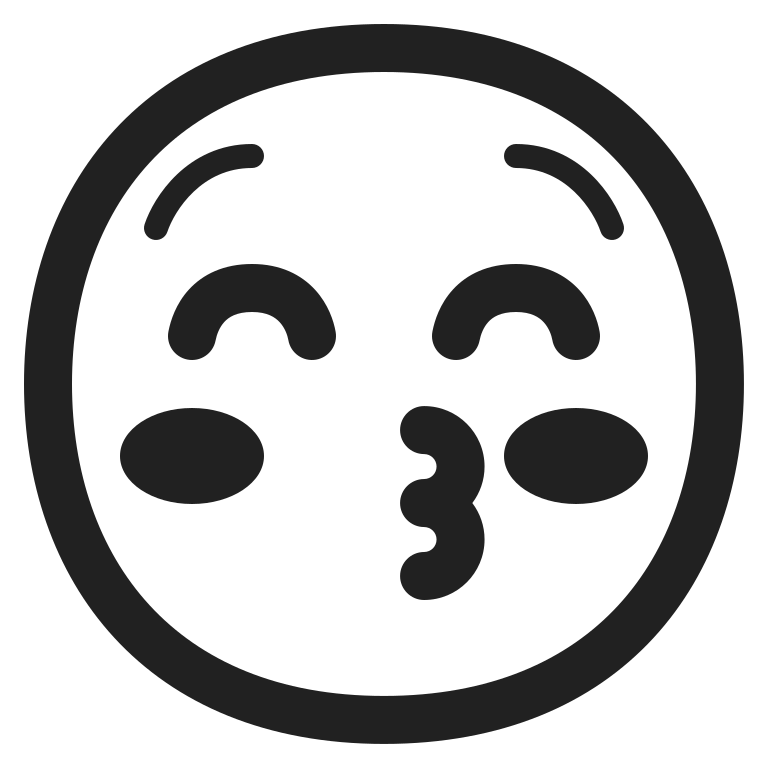
kissing face with closed eyes high contrast